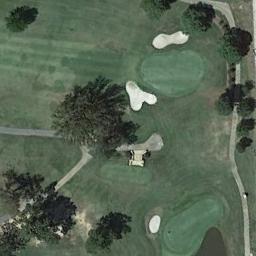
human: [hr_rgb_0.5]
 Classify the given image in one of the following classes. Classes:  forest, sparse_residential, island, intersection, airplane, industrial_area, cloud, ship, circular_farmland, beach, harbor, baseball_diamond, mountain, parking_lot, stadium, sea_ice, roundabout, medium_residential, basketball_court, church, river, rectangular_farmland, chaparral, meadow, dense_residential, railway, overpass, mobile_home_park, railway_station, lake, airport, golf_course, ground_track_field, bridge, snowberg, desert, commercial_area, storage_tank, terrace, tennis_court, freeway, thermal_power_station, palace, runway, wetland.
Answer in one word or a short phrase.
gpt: golf_course